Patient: sex M, age 61
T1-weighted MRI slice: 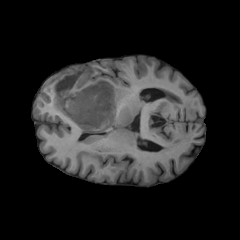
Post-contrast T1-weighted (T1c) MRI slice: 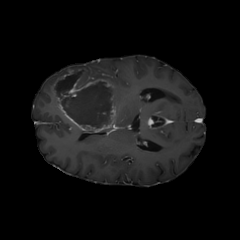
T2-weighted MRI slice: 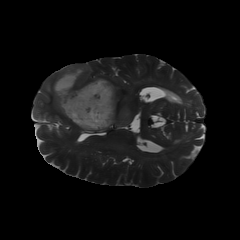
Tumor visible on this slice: yes
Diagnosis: Glioblastoma, IDH-wildtype
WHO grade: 4